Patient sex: F
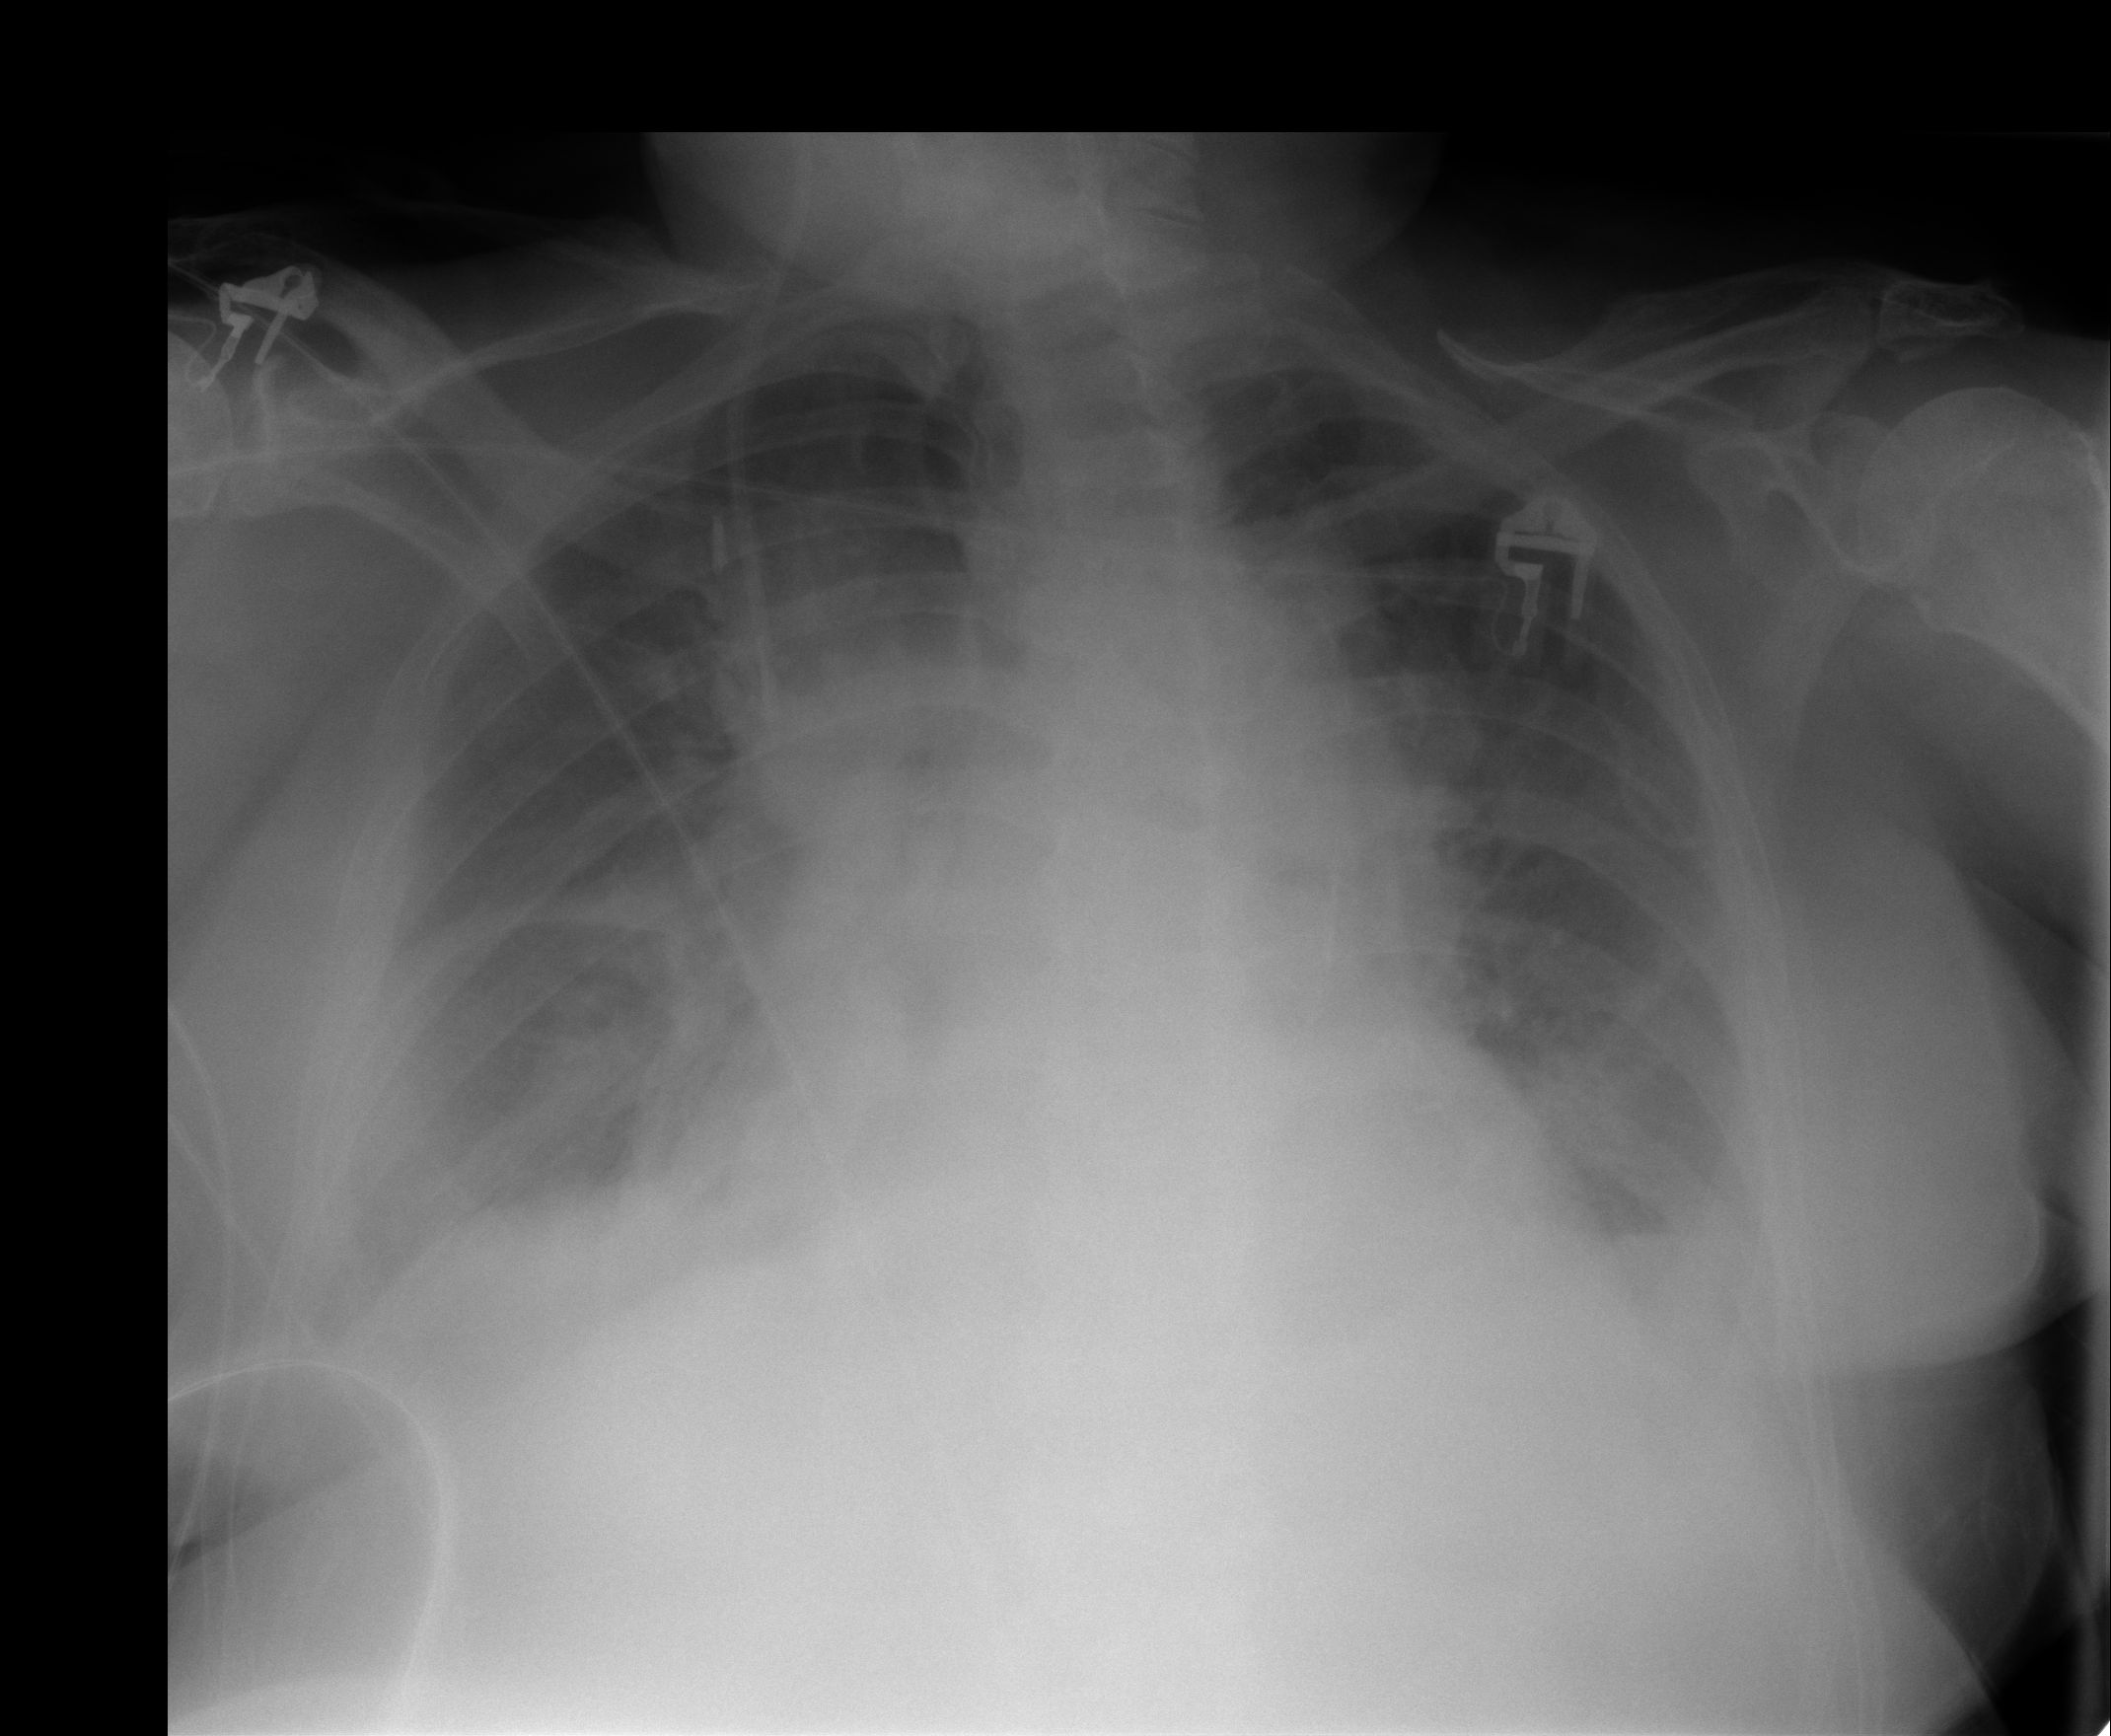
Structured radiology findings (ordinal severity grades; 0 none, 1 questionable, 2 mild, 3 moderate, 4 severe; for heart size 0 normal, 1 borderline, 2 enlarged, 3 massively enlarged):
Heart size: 2
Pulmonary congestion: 2
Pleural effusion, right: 2
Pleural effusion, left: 2
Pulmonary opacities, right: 2
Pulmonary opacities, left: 2
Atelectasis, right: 3
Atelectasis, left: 2